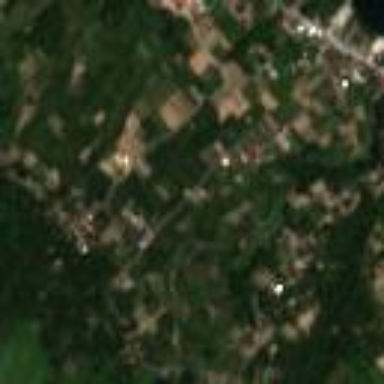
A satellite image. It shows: Farmland with rice crops being cultivated. The rice field is used to produce rice.